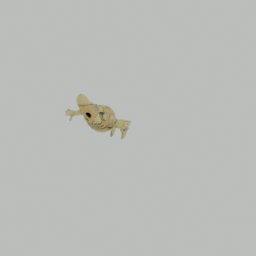
Label: animals